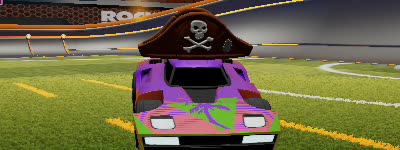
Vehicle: breakout